Question: A simple way to represent a graph is with a data structure of the form:
'''
{1:[2,3],
2:[1,3],
3:[1,2]}
'''
Where the keys in this dictionary are nodes, and the edges are represented by a list of other nodes they are connected to. This data structure could also easily represent a directed graph if the links are not symmetrical:
'''
{1:[2],
2:[3],
3:[1]}
'''
I don't know much about the graph-theory, so what I'm about to propose might already have a simple solution, but I don't know what to look for. I've encountered what I think is a situation where a graph is somewhat directed, depending on both the node you're at, and the node you came from. To illustrate, I have a drawing:

Imagine you're speeding along edge A in a go-kart and at node 1 you hang a left onto edge B. Since you're going so fast, when you hit node 3, you're forced to continue onto edge F. However, if you were coming from edge F, you would be able to go on to either edge E or B. It is clear that node three is connected to 1 and 2, but whether or not you can reach them from that node depends on which direction you came from.
I'm wondering if there is a graph theory concept that describes this and/or if there is a simple data structure to describe it. While I'll be writing my code in python, I'll take advice coming from any reasonably applicable language.
Edit:
I tried to post an image to go along with this, but I'm not sure if it's showing up. If it isn't here's a link to the <URL>
Edit 2:
I should have been clear. The image posted is meant to be a portion of a complete graph, in which there are more nodes off screen from A, D, and F.
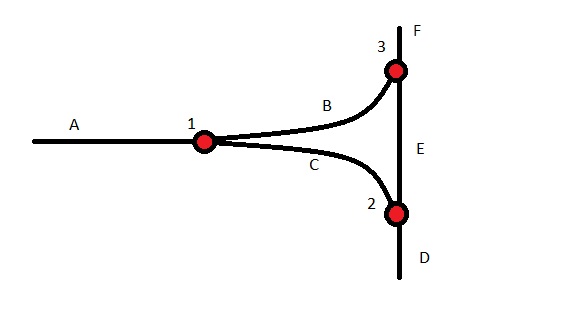
Answer: This could be represented by a <URL>.
Nodes in your graph could be represented as two nodes in the graph.
Think of the nodes as representing locations on particular sides of a street -- the edges being like inbound and outbound lanes.